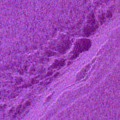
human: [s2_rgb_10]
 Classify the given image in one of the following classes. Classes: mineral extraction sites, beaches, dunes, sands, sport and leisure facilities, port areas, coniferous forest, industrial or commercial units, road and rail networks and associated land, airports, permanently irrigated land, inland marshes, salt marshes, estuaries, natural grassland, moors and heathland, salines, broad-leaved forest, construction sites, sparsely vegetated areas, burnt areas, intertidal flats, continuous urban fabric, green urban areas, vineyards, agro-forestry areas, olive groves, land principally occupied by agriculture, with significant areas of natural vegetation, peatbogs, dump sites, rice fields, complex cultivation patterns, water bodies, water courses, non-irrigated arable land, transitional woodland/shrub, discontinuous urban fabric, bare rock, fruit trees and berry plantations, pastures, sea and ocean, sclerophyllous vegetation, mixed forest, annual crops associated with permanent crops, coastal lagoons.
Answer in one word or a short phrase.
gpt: sea and ocean